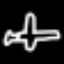
Label: airplane